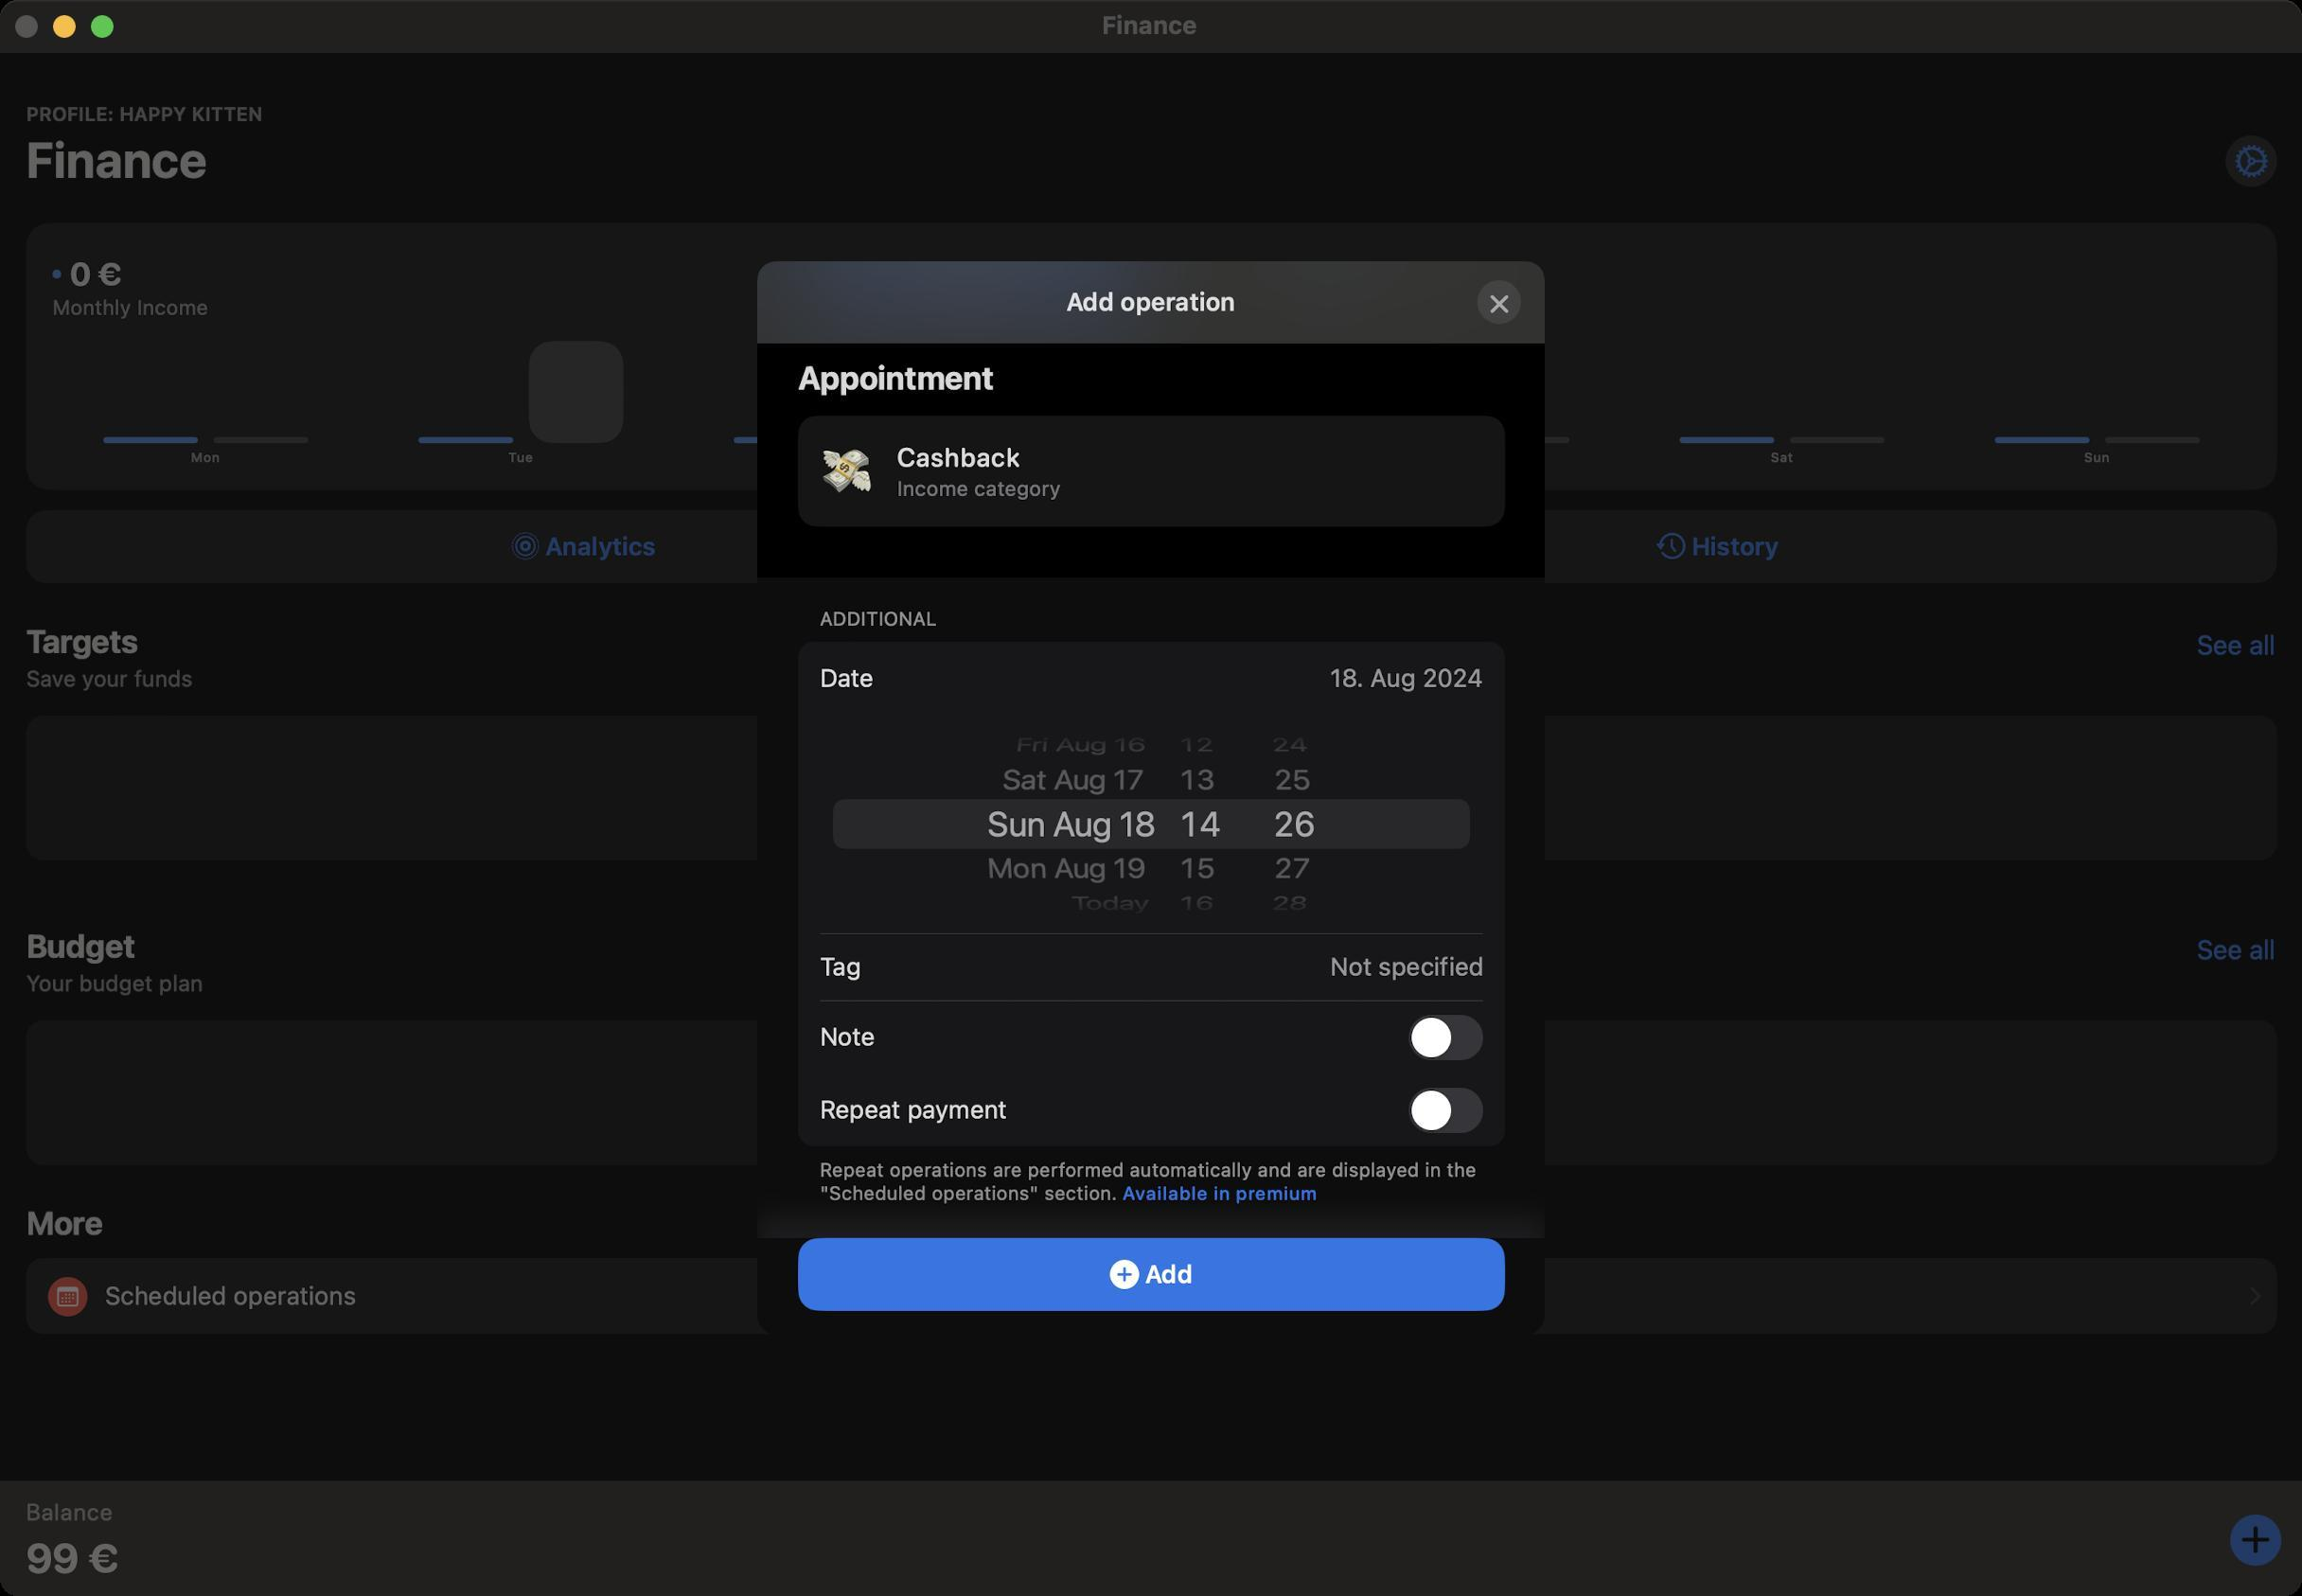
Accessibility tree:
{"name": "Finance", "role": "AXWindow", "description": null, "role_description": "standard window", "value": null, "position": "294.00;94.00", "size": "1216;843", "children": [{"name": null, "role": "AXGroup", "description": null, "role_description": "group", "value": null, "position": "0.00;0.00", "size": "1216;843", "children": [{"name": null, "role": "AXGroup", "description": null, "role_description": "group", "value": null, "position": "0.00;0.00", "size": "1217;843", "children": []}]}, {"name": null, "role": "AXButton", "description": null, "role_description": "close button", "value": null, "position": "7.00;6.00", "size": "14;16", "children": []}, {"name": null, "role": "AXButton", "description": null, "role_description": "zoom button", "value": null, "position": "47.00;6.00", "size": "14;16", "children": [{"name": null, "role": "AXGroup", "description": null, "role_description": "group", "value": null, "position": "47.00;6.00", "size": "14;16", "children": [{"name": null, "role": "AXGroup", "description": null, "role_description": "group", "value": null, "position": "47.00;6.00", "size": "14;16", "children": []}]}]}, {"name": null, "role": "AXButton", "description": null, "role_description": "minimize button", "value": null, "position": "27.00;6.00", "size": "14;16", "children": []}, {"name": null, "role": "AXStaticText", "description": null, "role_description": "text", "value": "Finance", "position": "580.00;5.00", "size": "55;16", "children": []}, {"name": null, "role": "AXSheet", "description": null, "role_description": "sheet", "value": null, "position": "400.00;138.00", "size": "416;567", "children": [{"name": null, "role": "AXGroup", "description": null, "role_description": "group", "value": null, "position": "400.00;138.00", "size": "416;567", "children": [{"name": null, "role": "AXGroup", "description": null, "role_description": "group", "value": null, "position": "400.00;138.00", "size": "417;567", "children": [{"name": null, "role": "AXGroup", "description": null, "role_description": "Nav bar", "value": null, "position": "400.00;138.00", "size": "417;43", "children": [{"name": null, "role": "AXHeading", "description": "Add operation", "role_description": "heading", "value": null, "position": "563.24;151.86", "size": "90;16", "children": []}, {"name": null, "role": "AXButton", "description": "close", "role_description": "button", "value": null, "position": "774.22;142.62", "size": "33;34", "children": []}]}, {"name": null, "role": "AXGroup", "description": null, "role_description": "group", "value": null, "position": "400.00;138.00", "size": "417;567", "children": [{"name": null, "role": "AXGroup", "description": null, "role_description": "group", "value": null, "position": "400.00;138.00", "size": "417;567", "children": [{"name": null, "role": "AXGroup", "description": null, "role_description": "group", "value": null, "position": "421.56;49.45", "size": "373;22", "children": [{"name": null, "role": "AXGroup", "description": null, "role_description": "group", "value": null, "position": "421.56;49.45", "size": "373;20", "children": [{"name": null, "role": "AXStaticText", "description": "Amount", "role_description": "text", "value": null, "position": "421.56;49.45", "size": "373;20", "children": []}]}]}, {"name": null, "role": "AXTextField", "description": null, "role_description": "text field", "value": "20 €", "position": "421.56;76.40", "size": "326;38", "children": []}, {"name": null, "role": "AXStaticText", "description": "+", "role_description": "text", "value": null, "position": "430.80;76.40", "size": "9;38", "children": []}, {"name": null, "role": "AXButton", "description": "clearField", "role_description": "button", "value": null, "position": "756.51;76.40", "size": "38;38", "children": []}, {"name": null, "role": "AXGroup", "description": null, "role_description": "group", "value": null, "position": "421.56;130.30", "size": "373;32", "children": [{"name": null, "role": "AXButton", "description": "Income", "role_description": "button", "value": null, "position": "421.56;130.30", "size": "182;32", "children": []}, {"name": null, "role": "AXButton", "description": "Expense", "role_description": "button", "value": null, "position": "613.29;130.30", "size": "182;32", "children": []}]}, {"name": null, "role": "AXGroup", "description": null, "role_description": "group", "value": null, "position": "421.56;189.59", "size": "373;22", "children": [{"name": null, "role": "AXGroup", "description": null, "role_description": "group", "value": null, "position": "421.56;189.59", "size": "373;20", "children": [{"name": null, "role": "AXStaticText", "description": "Appointment", "role_description": "text", "value": null, "position": "421.56;189.59", "size": "373;20", "children": []}]}]}, {"name": null, "role": "AXStaticText", "description": "💸", "role_description": "text", "value": null, "position": "430.80;231.94", "size": "34;34", "children": []}, {"name": null, "role": "AXGroup", "description": null, "role_description": "group", "value": null, "position": "473.92;233.48", "size": "310;31", "children": [{"name": null, "role": "AXStaticText", "description": "Cashback", "role_description": "text", "value": null, "position": "473.92;233.48", "size": "310;16", "children": []}, {"name": null, "role": "AXStaticText", "description": "Income category", "role_description": "text", "value": null, "position": "473.92;251.19", "size": "310;13", "children": []}]}, {"name": null, "role": "AXStaticText", "description": "ADDITIONAL", "role_description": "text", "value": null, "position": "433.11;320.49", "size": "350;12", "children": []}, {"name": null, "role": "AXStaticText", "description": "Date", "role_description": "text", "value": null, "position": "433.11;350.52", "size": "28;15", "children": []}, {"name": null, "role": "AXStaticText", "description": "18. Aug 2024", "role_description": "text", "value": null, "position": "702.61;350.52", "size": "81;15", "children": []}, {"name": null, "role": "AXGroup", "description": null, "role_description": "group", "value": null, "position": "433.11;377.47", "size": "350;116", "children": [{"name": null, "role": "AXSlider", "description": null, "role_description": "slider", "value": 4998.0, "position": "514.73;348.60", "size": "104;173", "children": []}, {"name": null, "role": "AXSlider", "description": null, "role_description": "slider", "value": 4981.0, "position": "622.53;348.60", "size": "38;173", "children": []}, {"name": null, "role": "AXSlider", "description": null, "role_description": "slider", "value": 2006.0, "position": "664.11;348.60", "size": "38;173", "children": []}]}, {"name": null, "role": "AXStaticText", "description": "Tag", "role_description": "text", "value": null, "position": "433.11;492.97", "size": "22;35", "children": []}, {"name": null, "role": "AXStaticText", "description": "Not specified", "role_description": "text", "value": null, "position": "459.29;492.97", "size": "325;35", "children": []}, {"name": null, "role": "AXStaticText", "description": "Note", "role_description": "text", "value": null, "position": "433.11;539.94", "size": "29;15", "children": []}, {"name": null, "role": "AXCheckBox", "description": null, "role_description": "checkbox", "value": "0", "position": "744.19;536.09", "size": "39;24", "children": []}, {"name": null, "role": "AXTextField", "description": null, "role_description": "text field", "value": "", "position": "433.11;566.89", "size": "350;31", "children": []}, {"name": null, "role": "AXStaticText", "description": "Repeat payment", "role_description": "text", "value": null, "position": "433.11;578.44", "size": "99;15", "children": []}, {"name": null, "role": "AXCheckBox", "description": null, "role_description": "checkbox", "value": "0", "position": "744.19;574.59", "size": "39;24", "children": []}, {"name": null, "role": "AXButton", "description": "Repeat operations are performed automatically and are displayed in the \"Scheduled operations\" section. Available in premium", "role_description": "button", "value": null, "position": "433.11;611.55", "size": "350;25", "children": []}, {"name": null, "role": "AXGroup", "description": null, "role_description": "group", "value": null, "position": "433.11;613.09", "size": "350;38", "children": [{"name": null, "role": "AXGroup", "description": null, "role_description": "group", "value": null, "position": "434.65;616.94", "size": "168;31", "children": [{"name": null, "role": "AXStaticText", "description": "Retry", "role_description": "text", "value": null, "position": "434.65;616.94", "size": "168;15", "children": []}, {"name": null, "role": "AXStaticText", "description": "Monthly", "role_description": "text", "value": null, "position": "434.65;633.11", "size": "168;15", "children": []}]}, {"name": null, "role": "AXGroup", "description": null, "role_description": "group", "value": null, "position": "614.06;616.94", "size": "168;31", "children": [{"name": null, "role": "AXStaticText", "description": "Stop Repeater", "role_description": "text", "value": null, "position": "614.06;616.94", "size": "168;15", "children": []}, {"name": null, "role": "AXStaticText", "description": "Never", "role_description": "text", "value": null, "position": "614.06;633.11", "size": "168;15", "children": []}]}]}, {"name": null, "role": "AXButton", "description": "Add", "role_description": "button", "value": null, "position": "421.56;653.90", "size": "373;38", "children": []}]}]}]}]}]}, {"name": "Finance", "role": "AXWindow", "description": null, "role_description": "standard window", "value": null, "position": "294.00;94.00", "size": "1216;843", "children": [{"name": null, "role": "AXGroup", "description": null, "role_description": "group", "value": null, "position": "0.00;0.00", "size": "1216;843", "children": [{"name": null, "role": "AXGroup", "description": null, "role_description": "group", "value": null, "position": "0.00;0.00", "size": "1217;843", "children": []}]}, {"name": null, "role": "AXButton", "description": null, "role_description": "close button", "value": null, "position": "7.00;6.00", "size": "14;16", "children": []}, {"name": null, "role": "AXButton", "description": null, "role_description": "zoom button", "value": null, "position": "47.00;6.00", "size": "14;16", "children": [{"name": null, "role": "AXGroup", "description": null, "role_description": "group", "value": null, "position": "47.00;6.00", "size": "14;16", "children": [{"name": null, "role": "AXGroup", "description": null, "role_description": "group", "value": null, "position": "47.00;6.00", "size": "14;16", "children": []}]}]}, {"name": null, "role": "AXButton", "description": null, "role_description": "minimize button", "value": null, "position": "27.00;6.00", "size": "14;16", "children": []}, {"name": null, "role": "AXStaticText", "description": null, "role_description": "text", "value": "Finance", "position": "580.00;5.00", "size": "55;16", "children": []}, {"name": null, "role": "AXSheet", "description": null, "role_description": "sheet", "value": null, "position": "400.00;138.00", "size": "416;567", "children": [{"name": null, "role": "AXGroup", "description": null, "role_description": "group", "value": null, "position": "400.00;138.00", "size": "416;567", "children": [{"name": null, "role": "AXGroup", "description": null, "role_description": "group", "value": null, "position": "400.00;138.00", "size": "417;567", "children": [{"name": null, "role": "AXGroup", "description": null, "role_description": "Nav bar", "value": null, "position": "400.00;138.00", "size": "417;43", "children": [{"name": null, "role": "AXHeading", "description": "Add operation", "role_description": "heading", "value": null, "position": "563.24;151.86", "size": "90;16", "children": []}, {"name": null, "role": "AXButton", "description": "close", "role_description": "button", "value": null, "position": "774.22;142.62", "size": "33;34", "children": []}]}, {"name": null, "role": "AXGroup", "description": null, "role_description": "group", "value": null, "position": "400.00;138.00", "size": "417;567", "children": [{"name": null, "role": "AXGroup", "description": null, "role_description": "group", "value": null, "position": "400.00;138.00", "size": "417;567", "children": [{"name": null, "role": "AXGroup", "description": null, "role_description": "group", "value": null, "position": "421.56;49.45", "size": "373;22", "children": [{"name": null, "role": "AXGroup", "description": null, "role_description": "group", "value": null, "position": "421.56;49.45", "size": "373;20", "children": [{"name": null, "role": "AXStaticText", "description": "Amount", "role_description": "text", "value": null, "position": "421.56;49.45", "size": "373;20", "children": []}]}]}, {"name": null, "role": "AXTextField", "description": null, "role_description": "text field", "value": "20 €", "position": "421.56;76.40", "size": "326;38", "children": []}, {"name": null, "role": "AXStaticText", "description": "+", "role_description": "text", "value": null, "position": "430.80;76.40", "size": "9;38", "children": []}, {"name": null, "role": "AXButton", "description": "clearField", "role_description": "button", "value": null, "position": "756.51;76.40", "size": "38;38", "children": []}, {"name": null, "role": "AXGroup", "description": null, "role_description": "group", "value": null, "position": "421.56;130.30", "size": "373;32", "children": [{"name": null, "role": "AXButton", "description": "Income", "role_description": "button", "value": null, "position": "421.56;130.30", "size": "182;32", "children": []}, {"name": null, "role": "AXButton", "description": "Expense", "role_description": "button", "value": null, "position": "613.29;130.30", "size": "182;32", "children": []}]}, {"name": null, "role": "AXGroup", "description": null, "role_description": "group", "value": null, "position": "421.56;189.59", "size": "373;22", "children": [{"name": null, "role": "AXGroup", "description": null, "role_description": "group", "value": null, "position": "421.56;189.59", "size": "373;20", "children": [{"name": null, "role": "AXStaticText", "description": "Appointment", "role_description": "text", "value": null, "position": "421.56;189.59", "size": "373;20", "children": []}]}]}, {"name": null, "role": "AXStaticText", "description": "💸", "role_description": "text", "value": null, "position": "430.80;231.94", "size": "34;34", "children": []}, {"name": null, "role": "AXGroup", "description": null, "role_description": "group", "value": null, "position": "473.92;233.48", "size": "310;31", "children": [{"name": null, "role": "AXStaticText", "description": "Cashback", "role_description": "text", "value": null, "position": "473.92;233.48", "size": "310;16", "children": []}, {"name": null, "role": "AXStaticText", "description": "Income category", "role_description": "text", "value": null, "position": "473.92;251.19", "size": "310;13", "children": []}]}, {"name": null, "role": "AXStaticText", "description": "ADDITIONAL", "role_description": "text", "value": null, "position": "433.11;320.49", "size": "350;12", "children": []}, {"name": null, "role": "AXStaticText", "description": "Date", "role_description": "text", "value": null, "position": "433.11;350.52", "size": "28;15", "children": []}, {"name": null, "role": "AXStaticText", "description": "18. Aug 2024", "role_description": "text", "value": null, "position": "702.61;350.52", "size": "81;15", "children": []}, {"name": null, "role": "AXGroup", "description": null, "role_description": "group", "value": null, "position": "433.11;377.47", "size": "350;116", "children": [{"name": null, "role": "AXSlider", "description": null, "role_description": "slider", "value": 4998.0, "position": "514.73;348.60", "size": "104;173", "children": []}, {"name": null, "role": "AXSlider", "description": null, "role_description": "slider", "value": 4981.0, "position": "622.53;348.60", "size": "38;173", "children": []}, {"name": null, "role": "AXSlider", "description": null, "role_description": "slider", "value": 2006.0, "position": "664.11;348.60", "size": "38;173", "children": []}]}, {"name": null, "role": "AXStaticText", "description": "Tag", "role_description": "text", "value": null, "position": "433.11;492.97", "size": "22;35", "children": []}, {"name": null, "role": "AXStaticText", "description": "Not specified", "role_description": "text", "value": null, "position": "459.29;492.97", "size": "325;35", "children": []}, {"name": null, "role": "AXStaticText", "description": "Note", "role_description": "text", "value": null, "position": "433.11;539.94", "size": "29;15", "children": []}, {"name": null, "role": "AXCheckBox", "description": null, "role_description": "checkbox", "value": "0", "position": "744.19;536.09", "size": "39;24", "children": []}, {"name": null, "role": "AXTextField", "description": null, "role_description": "text field", "value": "", "position": "433.11;566.89", "size": "350;31", "children": []}, {"name": null, "role": "AXStaticText", "description": "Repeat payment", "role_description": "text", "value": null, "position": "433.11;578.44", "size": "99;15", "children": []}, {"name": null, "role": "AXCheckBox", "description": null, "role_description": "checkbox", "value": "0", "position": "744.19;574.59", "size": "39;24", "children": []}, {"name": null, "role": "AXButton", "description": "Repeat operations are performed automatically and are displayed in the \"Scheduled operations\" section. Available in premium", "role_description": "button", "value": null, "position": "433.11;611.55", "size": "350;25", "children": []}, {"name": null, "role": "AXGroup", "description": null, "role_description": "group", "value": null, "position": "433.11;613.09", "size": "350;38", "children": [{"name": null, "role": "AXGroup", "description": null, "role_description": "group", "value": null, "position": "434.65;616.94", "size": "168;31", "children": [{"name": null, "role": "AXStaticText", "description": "Retry", "role_description": "text", "value": null, "position": "434.65;616.94", "size": "168;15", "children": []}, {"name": null, "role": "AXStaticText", "description": "Monthly", "role_description": "text", "value": null, "position": "434.65;633.11", "size": "168;15", "children": []}]}, {"name": null, "role": "AXGroup", "description": null, "role_description": "group", "value": null, "position": "614.06;616.94", "size": "168;31", "children": [{"name": null, "role": "AXStaticText", "description": "Stop Repeater", "role_description": "text", "value": null, "position": "614.06;616.94", "size": "168;15", "children": []}, {"name": null, "role": "AXStaticText", "description": "Never", "role_description": "text", "value": null, "position": "614.06;633.11", "size": "168;15", "children": []}]}]}, {"name": null, "role": "AXButton", "description": "Add", "role_description": "button", "value": null, "position": "421.56;653.90", "size": "373;38", "children": []}]}]}]}]}]}]}]}